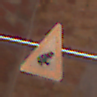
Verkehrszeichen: AmphibienwanderungLinks
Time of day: MorningAfternoon
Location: Outdoor (Urban)
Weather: Clear
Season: NotSpecified
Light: Natural